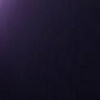
Label: space